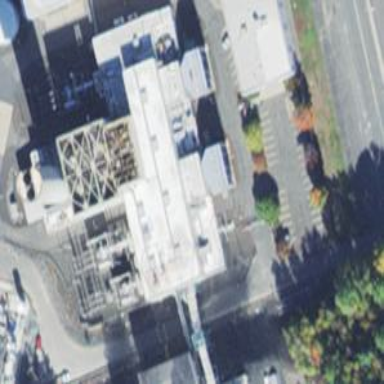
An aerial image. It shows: Gas turbine generator powered by gas.